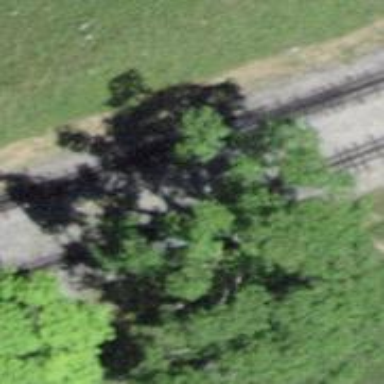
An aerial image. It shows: Narrow-gauge railway siding used for service purposes.